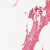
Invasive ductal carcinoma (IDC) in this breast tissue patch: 0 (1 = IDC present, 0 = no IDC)